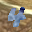
Label: 4